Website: lowes
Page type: review-order
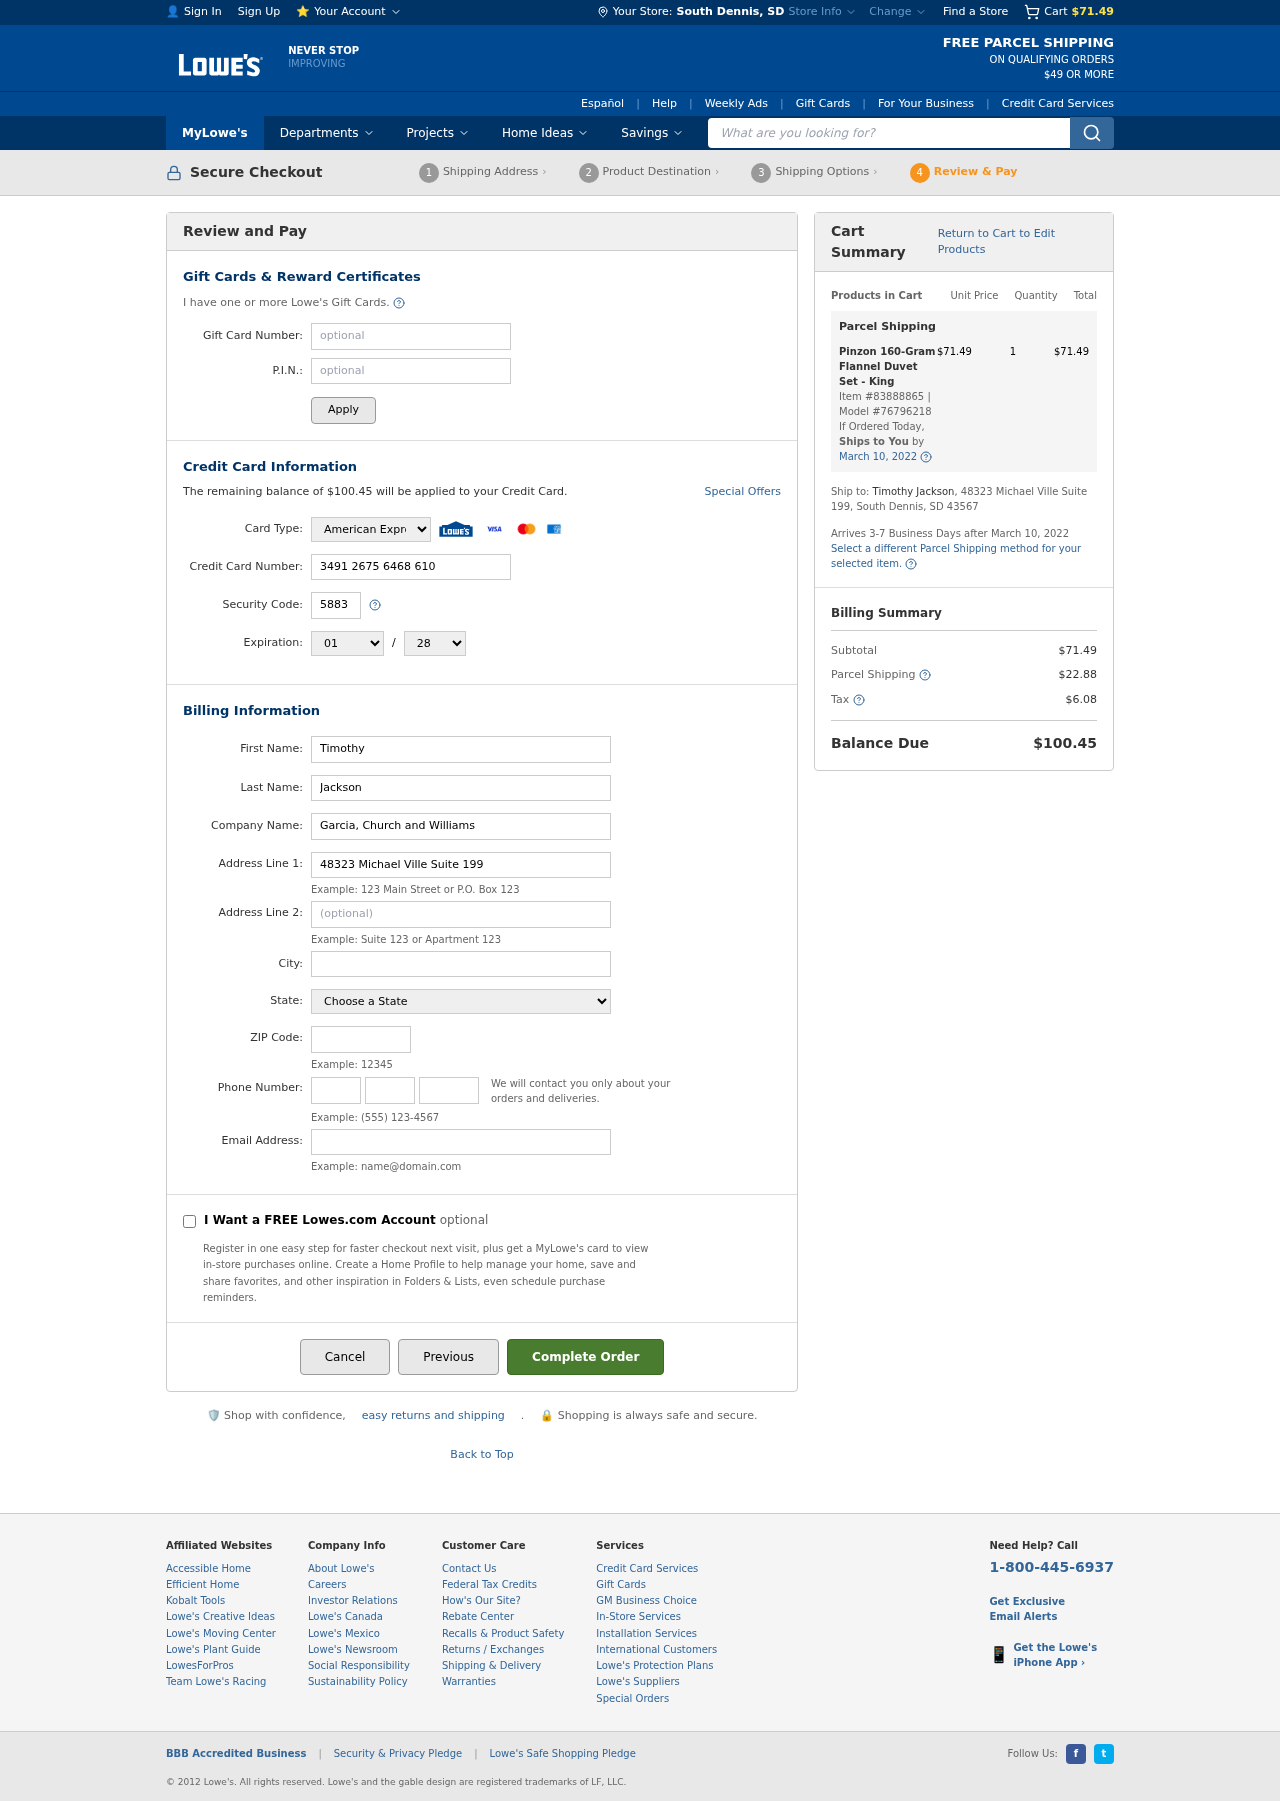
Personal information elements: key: PII_CARD_CVV
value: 5883
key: PII_CARD_EXPIRY_MONTH
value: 01
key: PII_CARD_EXPIRY_YEAR
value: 28
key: PII_CARD_NUMBER
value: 3491 2675 6468 610
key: PII_CARD_TYPE
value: American Express
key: PII_CITY
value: South Dennis
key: PII_CITY_STATE
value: South Dennis, SD
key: PII_COMPANY
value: Garcia, Church and Williams
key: PII_EMAIL
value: timothy.jackson@hotmail.com
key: PII_FIRSTNAME
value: Timothy
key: PII_LASTNAME
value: Jackson
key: PII_PHONE_AREA
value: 291
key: PII_PHONE_PREFIX
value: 310
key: PII_PHONE_SUFFIX
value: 8658
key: PII_POSTCODE
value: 43567
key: PII_STATE
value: South Dakota
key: PII_STREET
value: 48323 Michael Ville Suite 199
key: PII_STREET2
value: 48323 Michael Ville Suite 199
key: PII_FULLNAME2
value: Timothy Jackson
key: PII_STATE_ABBR
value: SD
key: PII_POSTCODE_FULL
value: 43567
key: PII_CITY_STATE_ZIP
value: South Dennis, SD 43567
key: PII_POSTCODE_NUMERIC
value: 43567
Product elements: key: PRODUCT1_NAME
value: Pinzon 160-Gram Flannel Duvet Set - King
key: PRODUCT1_PRICE
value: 71.49
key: PRODUCT1_QUANTITY
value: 1
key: PRODUCT1_ITEM_NUMBER
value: Item #83888865
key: PRODUCT1_MODEL_NUMBER
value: Model #76796218
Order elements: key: ORDER_SUBTOTAL
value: $71.49
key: ORDER_BALANCE_DUE
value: $100.45
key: ORDER_SHIPPING_DATE
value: March 10, 2022
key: ORDER_ITEM_TOTAL
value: $71.49
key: ORDER_SHIPPING_DATE2
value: March 10, 2022
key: ORDER_SHIPPING_COST
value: $22.88
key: ORDER_TAX
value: $6.08
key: ORDER_TOTAL
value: $100.45
Search elements: key: HEADER_SEARCH
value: What are you looking for?